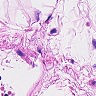
Metastatic tissue present: no